Field crop: tomato
Growth stage: 1
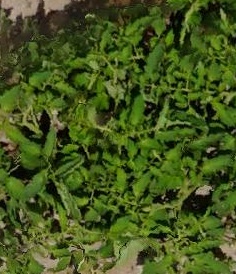
Species: tomato